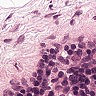
Metastatic tissue present: no